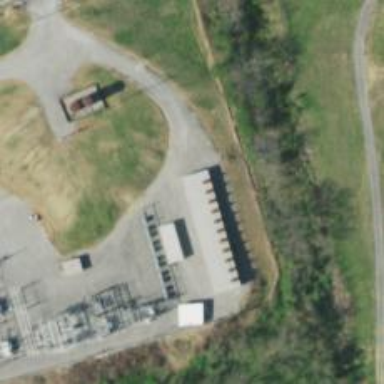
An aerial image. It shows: Generator for power supply.